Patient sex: M
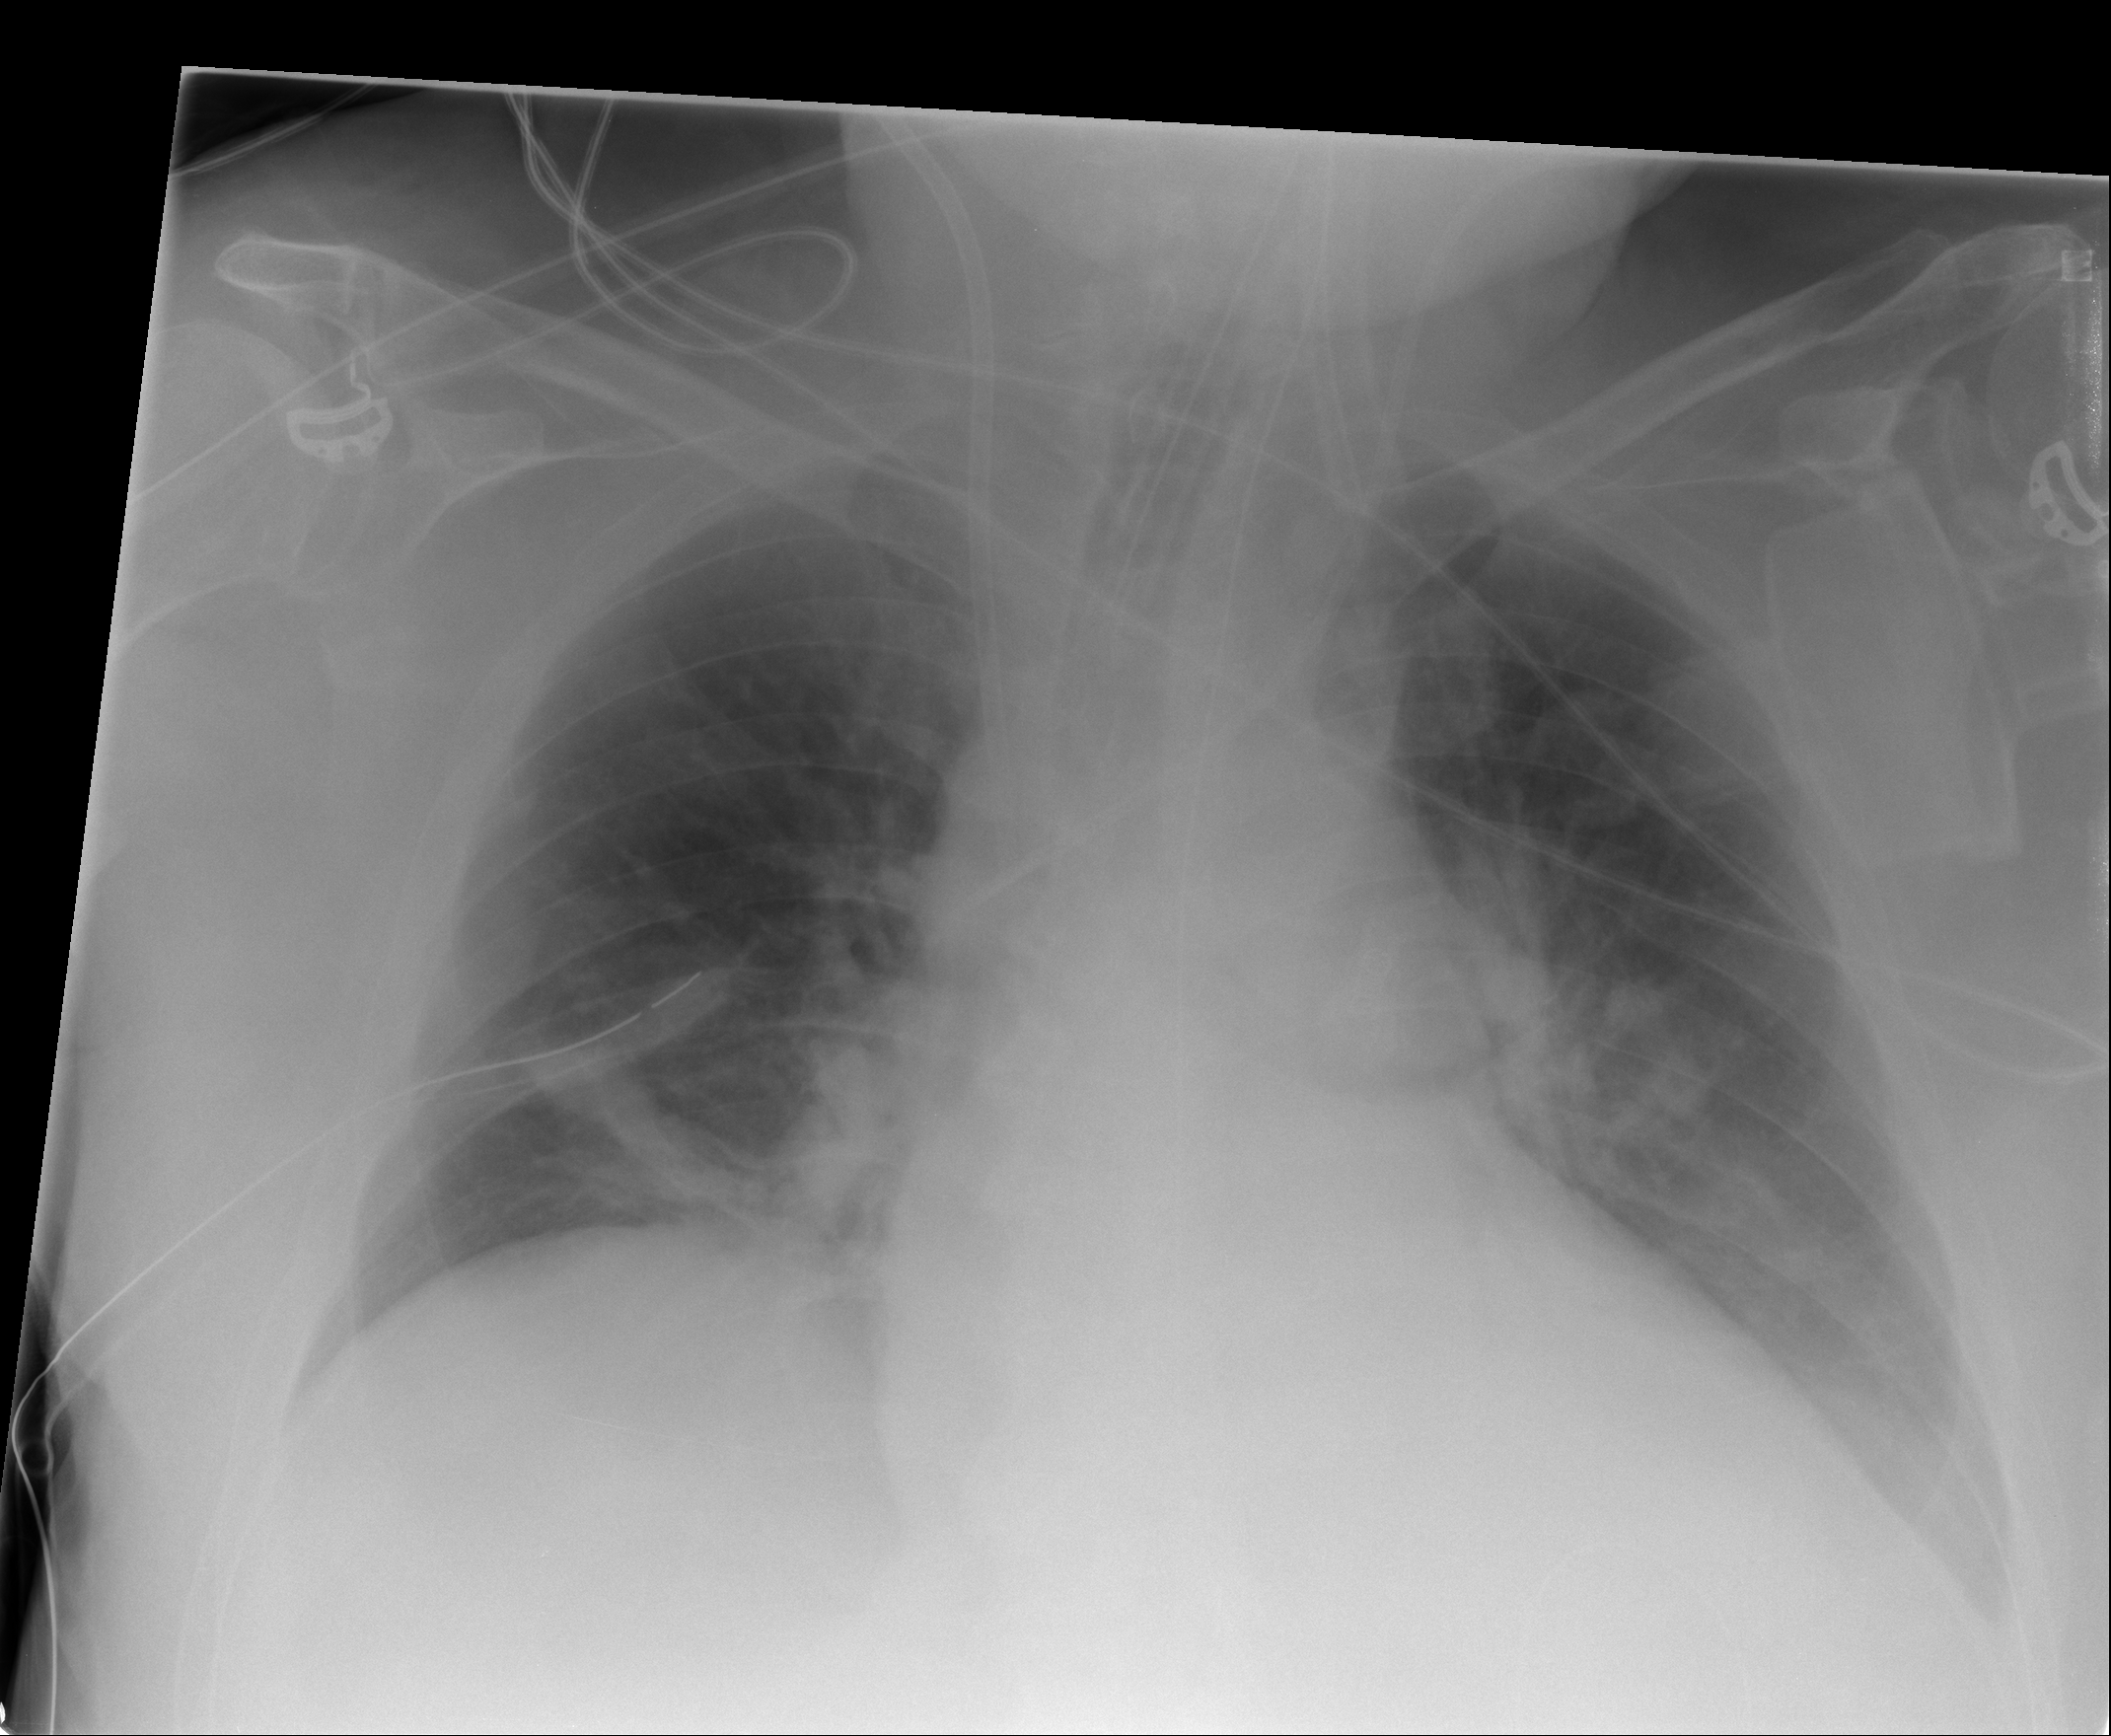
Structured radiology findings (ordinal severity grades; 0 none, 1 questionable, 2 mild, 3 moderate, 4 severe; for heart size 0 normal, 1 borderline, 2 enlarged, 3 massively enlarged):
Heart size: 2
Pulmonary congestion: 1
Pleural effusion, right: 2
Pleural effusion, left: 2
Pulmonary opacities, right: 1
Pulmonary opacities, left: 1
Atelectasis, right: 3
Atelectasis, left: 3